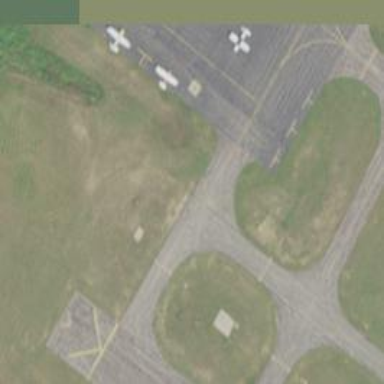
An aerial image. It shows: View of taxiway at the airport.